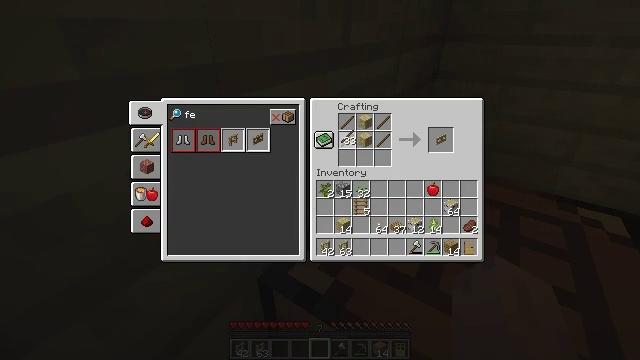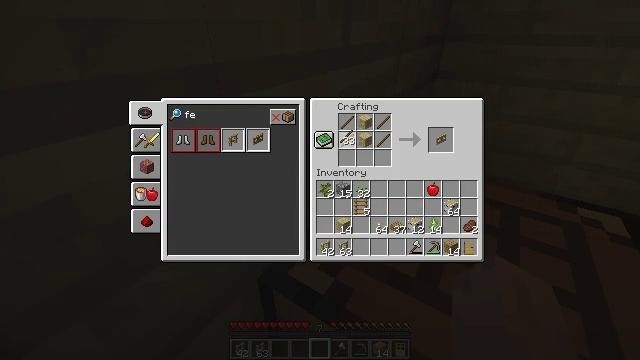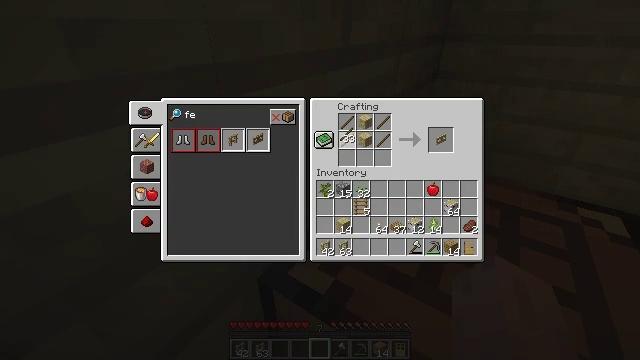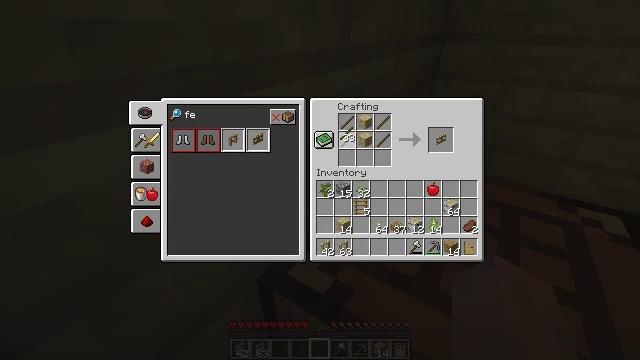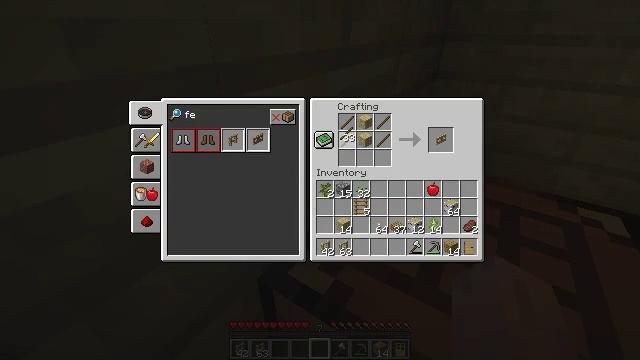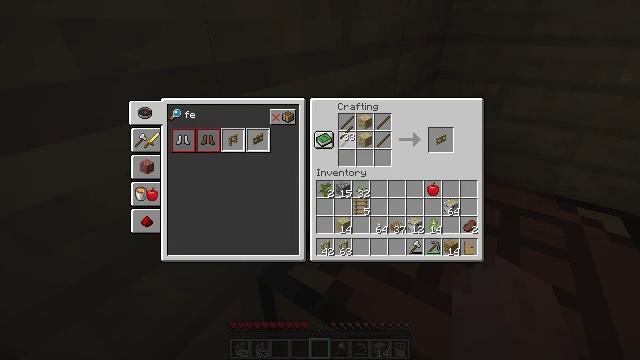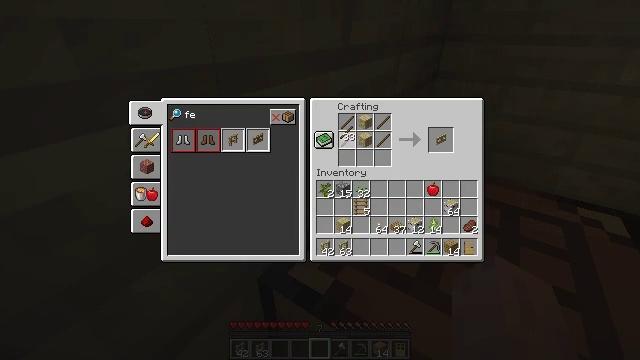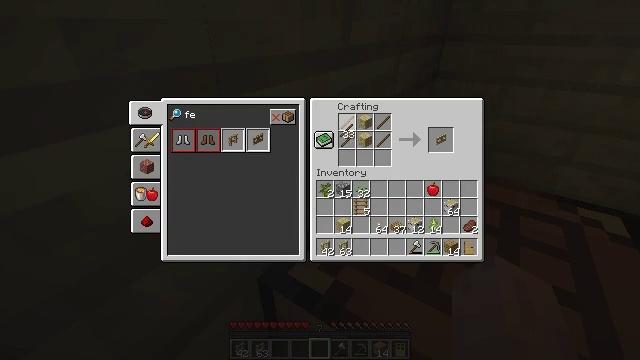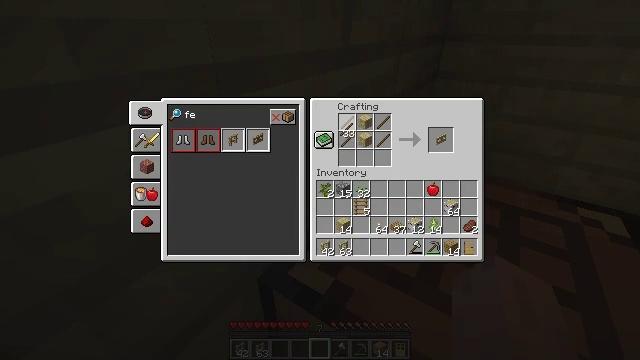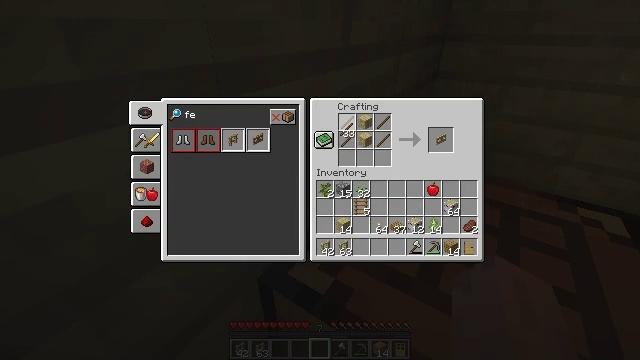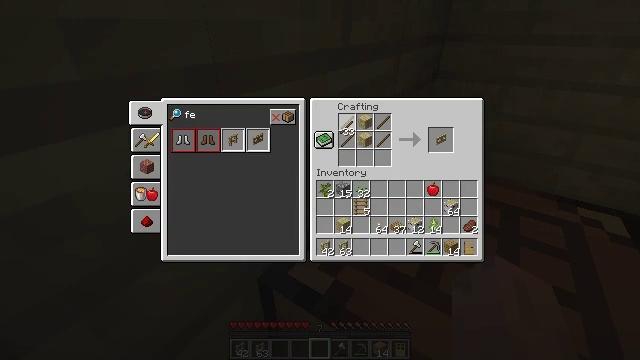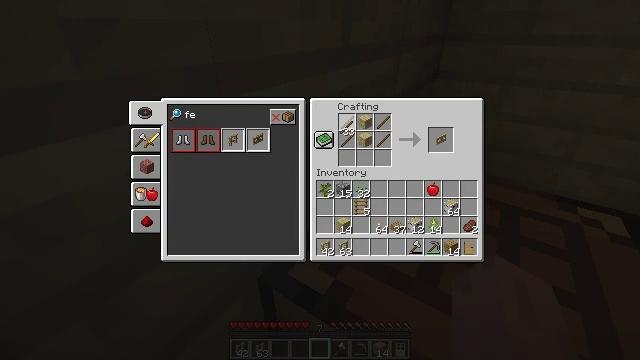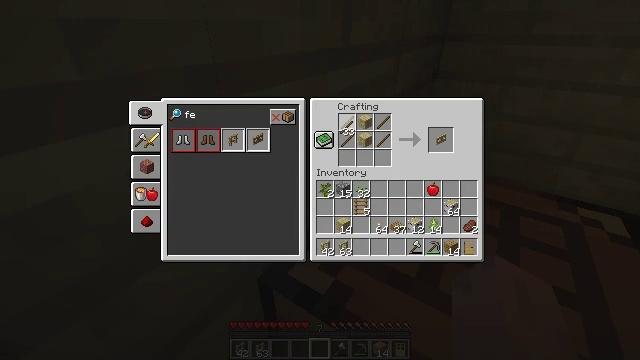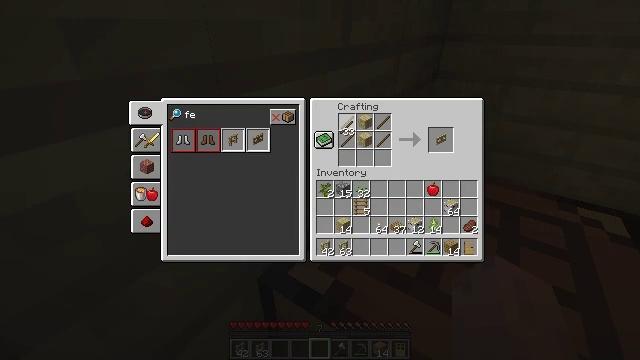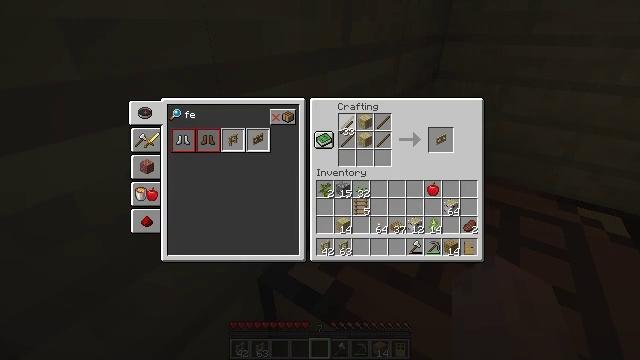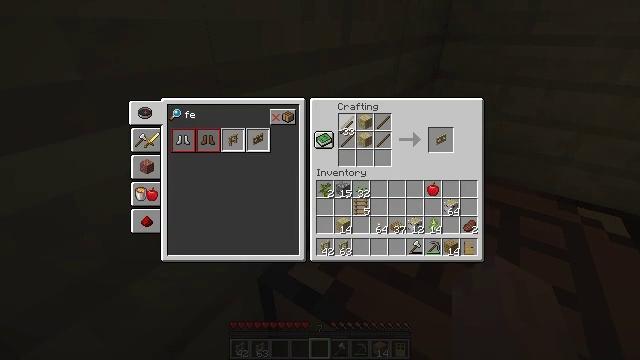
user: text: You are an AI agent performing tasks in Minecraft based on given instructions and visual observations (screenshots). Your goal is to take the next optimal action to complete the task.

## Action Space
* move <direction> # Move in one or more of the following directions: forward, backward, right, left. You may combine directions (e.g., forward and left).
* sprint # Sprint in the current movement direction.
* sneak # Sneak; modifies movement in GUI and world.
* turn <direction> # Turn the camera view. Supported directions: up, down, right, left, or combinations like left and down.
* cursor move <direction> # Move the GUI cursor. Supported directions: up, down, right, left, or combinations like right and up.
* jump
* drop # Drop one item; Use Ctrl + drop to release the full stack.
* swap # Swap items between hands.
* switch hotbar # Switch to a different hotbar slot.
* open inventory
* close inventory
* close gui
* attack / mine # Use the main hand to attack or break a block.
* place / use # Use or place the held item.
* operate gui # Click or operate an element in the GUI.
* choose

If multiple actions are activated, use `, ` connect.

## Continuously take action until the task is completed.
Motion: motion action
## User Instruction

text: Craft a birch fence gate.
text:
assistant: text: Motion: no_op
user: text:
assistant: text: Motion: no_op
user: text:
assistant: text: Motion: no_op
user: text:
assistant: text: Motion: no_op
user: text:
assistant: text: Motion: no_op
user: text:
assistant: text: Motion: no_op
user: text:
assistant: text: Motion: no_op
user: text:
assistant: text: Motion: no_op
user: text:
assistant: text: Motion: no_op
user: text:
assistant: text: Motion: no_op
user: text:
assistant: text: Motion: no_op
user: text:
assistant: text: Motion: no_op
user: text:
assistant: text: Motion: no_op
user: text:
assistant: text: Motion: choose
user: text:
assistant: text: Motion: choose
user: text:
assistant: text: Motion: no_op
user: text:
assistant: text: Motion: no_op
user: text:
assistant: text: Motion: no_op
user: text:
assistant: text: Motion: no_op
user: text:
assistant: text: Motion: no_op
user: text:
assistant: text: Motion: no_op
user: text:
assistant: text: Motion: no_op
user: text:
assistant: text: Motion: no_op
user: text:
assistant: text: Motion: no_op
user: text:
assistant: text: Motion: no_op
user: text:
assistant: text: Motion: no_op
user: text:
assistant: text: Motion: choose
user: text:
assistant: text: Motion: choose
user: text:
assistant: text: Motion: choose
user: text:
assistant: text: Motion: no_op